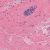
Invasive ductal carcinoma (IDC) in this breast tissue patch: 0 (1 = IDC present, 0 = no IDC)